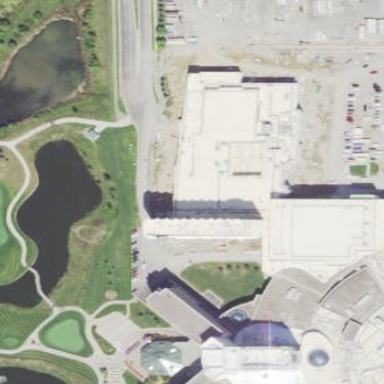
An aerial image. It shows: Event venue building.